Question: I am trying to retrieve 'iframe' tags and attributes from an HTML input.
'''
<div class="1"><iframe width="100%" height="427px" src="https://www.youtube.com/embed/1" frameborder="0" allowfullscreen=""></iframe></div>
<div class="2"><iframe width="100%" height="427px" src="https://www.youtube.com/embed/2" frameborder="0" allowfullscreen=""></iframe></div>
'''
I have been trying to collect them using the following regex:
'''
<iframe.+?width=<URL>["'].+?>
'''
This results in

This is exactly the format I want.
The problem is, if the HTML attributes are in a different order this regex won't work.
Is there any way to modify this regex to ignore the attribute order and return the 'iframe's grouped in 'Matches' so that I could iterate through them?
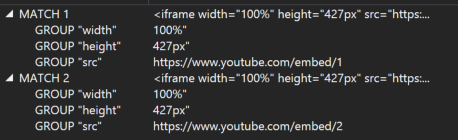
Answer: Here is a regex that will ignore the order of attributes:
'''
(?<=<iframe<URL>+[^>]*?>
'''
<URL>
C# sample code:
'''
var rx = new Regex(@"(?<=<iframe<URL>;
var input = @"YOUR INPUT STRING";
var matches = rx.Matches(input).Cast<Match>().ToList();
'''
Output: